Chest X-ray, PA view. Patient: 47 years old, sex F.
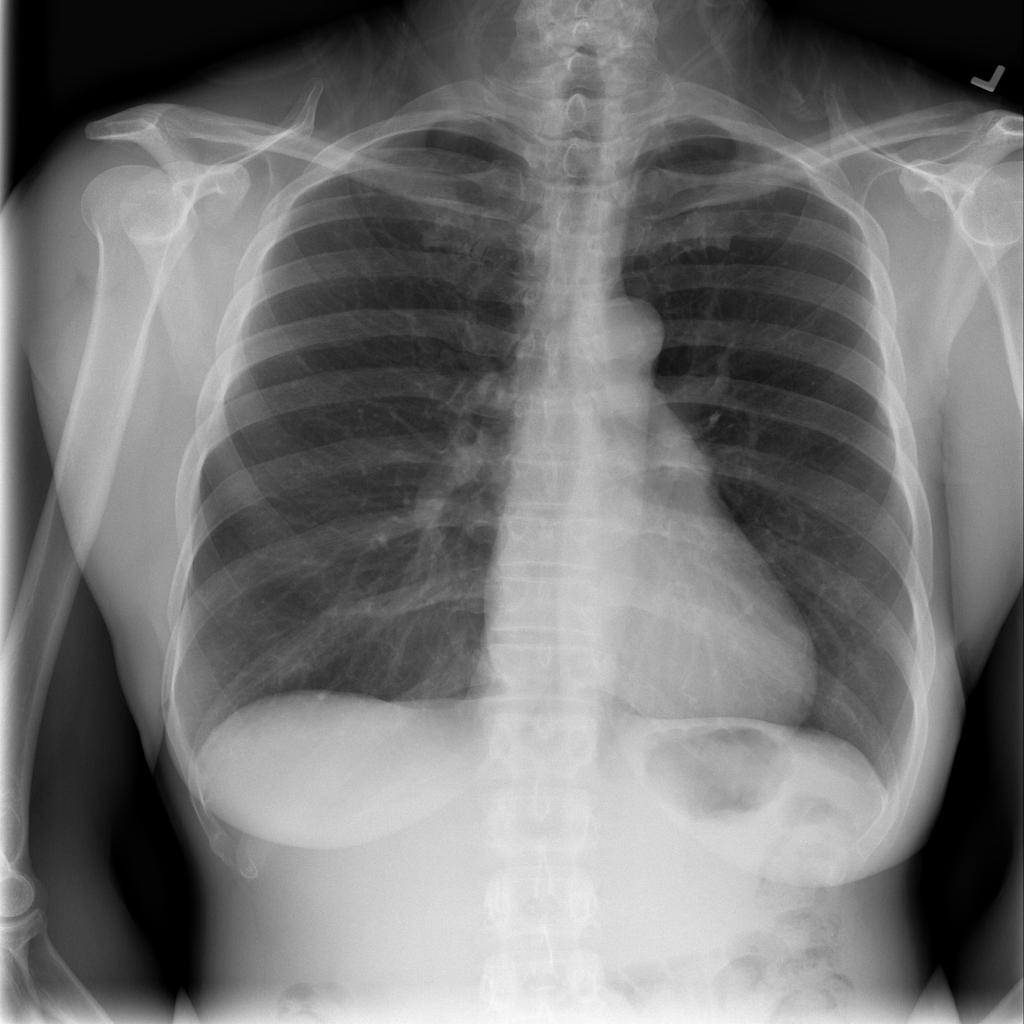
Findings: No Finding